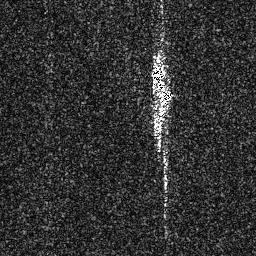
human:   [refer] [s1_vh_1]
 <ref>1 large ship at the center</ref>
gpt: <box>[[57, 19, 67, 54, 0]]</box>